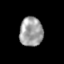
Tissue: skin
Cell type: Epithelial cells
Senescence score: 0.2825
Nuclear area (px): 672
Mean DAPI intensity: 157.734